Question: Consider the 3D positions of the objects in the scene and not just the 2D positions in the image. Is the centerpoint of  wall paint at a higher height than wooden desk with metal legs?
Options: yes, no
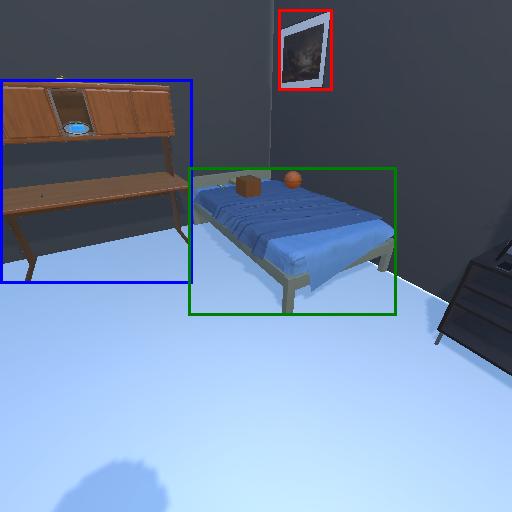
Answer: yes